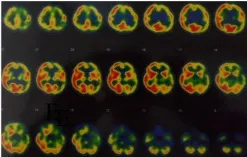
Examinations in the first admission. (B) SPECT reveals markedly hypointense areas.
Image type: radiology (spect)